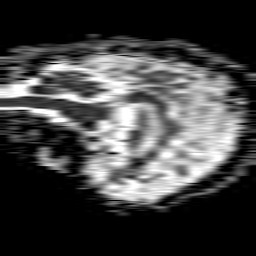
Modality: ADC
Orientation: sagittal
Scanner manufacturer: philips
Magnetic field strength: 1.5 T
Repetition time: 4.6 s
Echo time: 0.08941 s